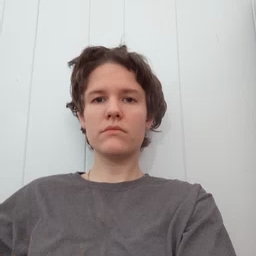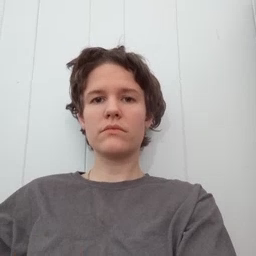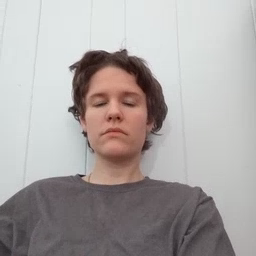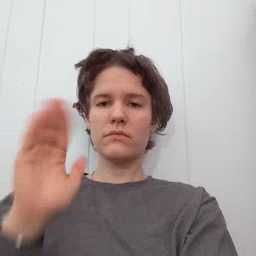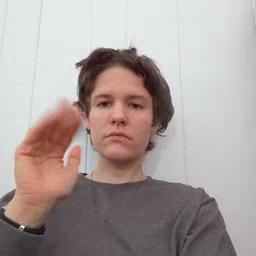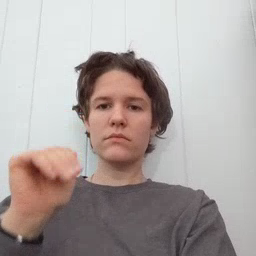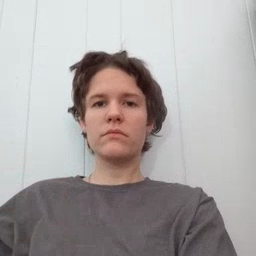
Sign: bye